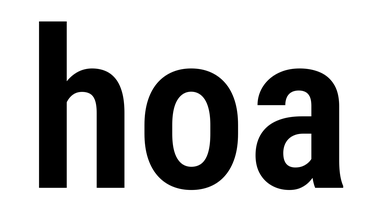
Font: Roboto_Condensed_SemiBold